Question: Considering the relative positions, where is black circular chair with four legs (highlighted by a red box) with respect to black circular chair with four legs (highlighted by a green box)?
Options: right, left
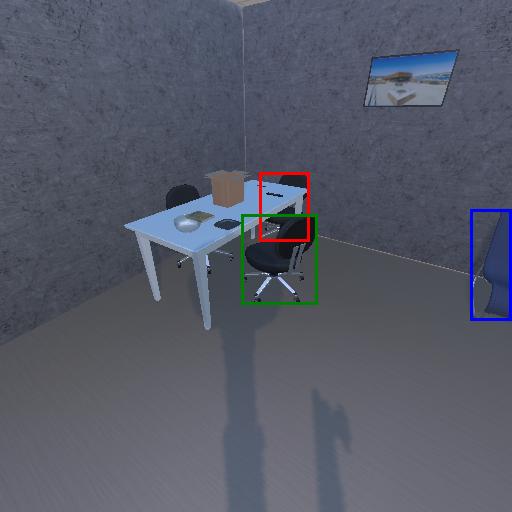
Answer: right